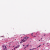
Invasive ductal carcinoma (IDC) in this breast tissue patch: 0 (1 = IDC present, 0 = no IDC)